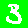
Digit: 3